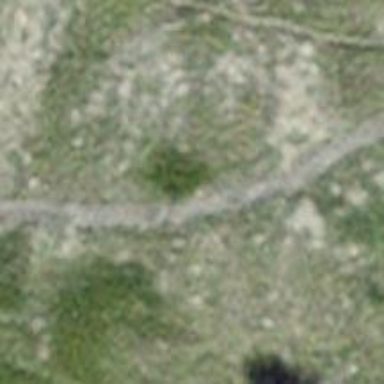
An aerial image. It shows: Path.